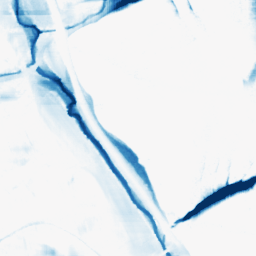
Category: morphological
Decomposition family: morphological_rect
Decomposition parameters: operation: closing
width: 50
height: 20
Upsampling method: cubic_mitchell
Upsampling parameters: scale: 2
Upsampling scale: 2